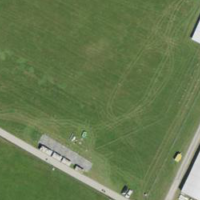
EUNIS habitat code: 24
Species observed at this site:
Salvia pratensis